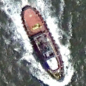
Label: civil